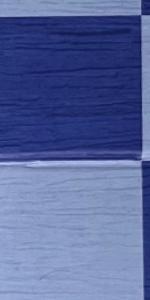
Label: Empty